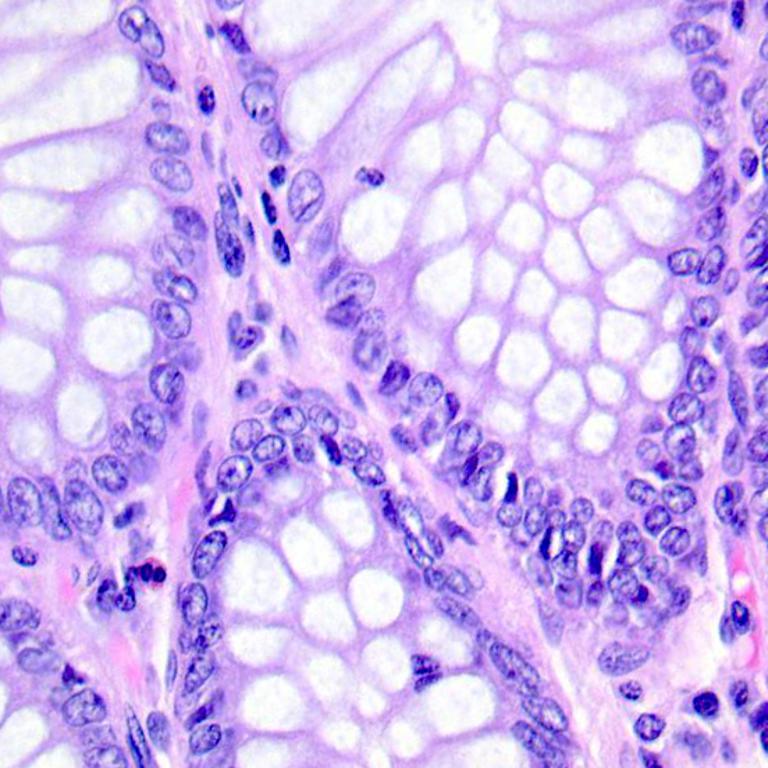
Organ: colon
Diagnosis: benign